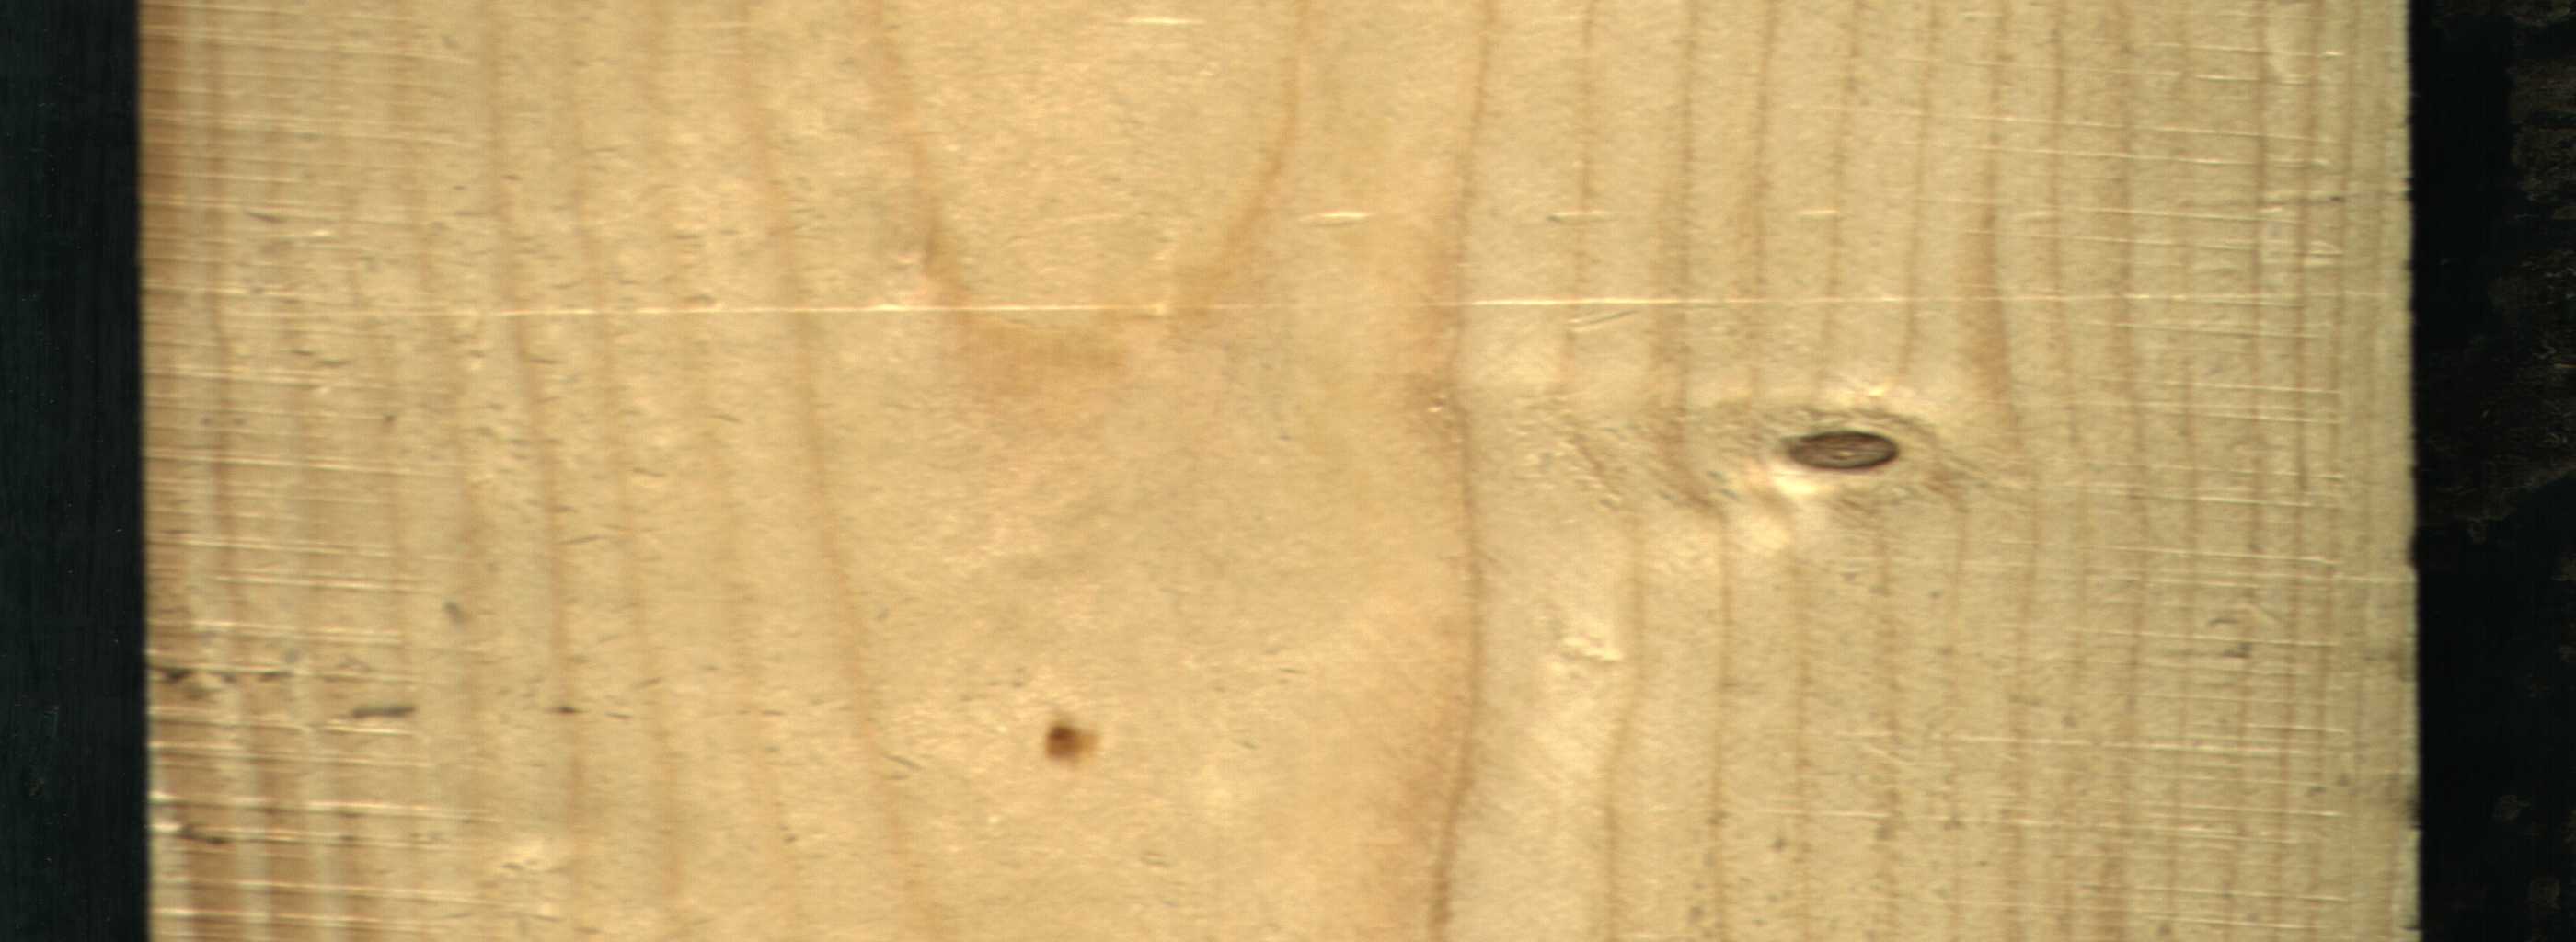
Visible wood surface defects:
resin
Live_Knot